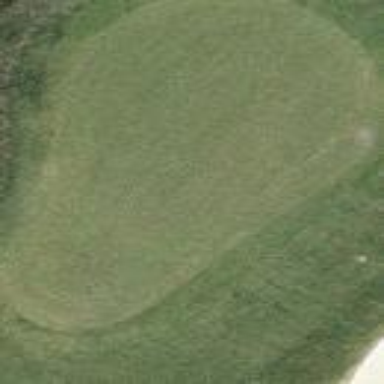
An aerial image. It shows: Picturesque green golfing area with grass land use.